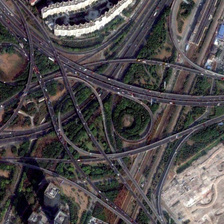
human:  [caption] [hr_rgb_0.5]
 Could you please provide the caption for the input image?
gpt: there are roads, grassland buildings and trees .

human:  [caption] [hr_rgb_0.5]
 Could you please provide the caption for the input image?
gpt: they are gray roads, back and white buildings, green trees and grassland and brown land .

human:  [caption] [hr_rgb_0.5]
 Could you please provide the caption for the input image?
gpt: they are gray roads, back and white buildings, green trees and grassland and brown land .

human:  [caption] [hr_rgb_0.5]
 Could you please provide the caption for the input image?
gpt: there are roads, grassland buildings and trees .

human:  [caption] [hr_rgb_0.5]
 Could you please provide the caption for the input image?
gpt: there are roads, grassland buildings and trees .